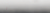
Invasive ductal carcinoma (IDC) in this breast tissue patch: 0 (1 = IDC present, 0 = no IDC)